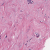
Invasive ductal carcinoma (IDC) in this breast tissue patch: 1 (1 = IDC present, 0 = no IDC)